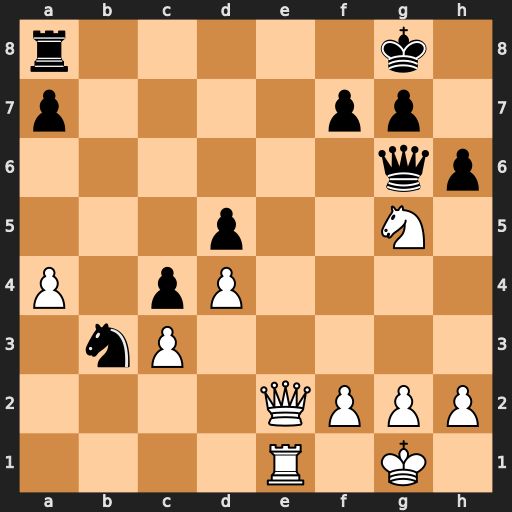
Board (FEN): r5k1/p4pp1/6qp/3p2N1/P1pP4/1nP5/4QPPP/4R1K1
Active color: w
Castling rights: -
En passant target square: -
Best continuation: Qe8+ Rxe8 Rxe8#